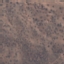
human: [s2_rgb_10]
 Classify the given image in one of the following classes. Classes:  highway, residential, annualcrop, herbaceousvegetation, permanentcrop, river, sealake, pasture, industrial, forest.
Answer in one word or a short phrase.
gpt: HerbaceousVegetation